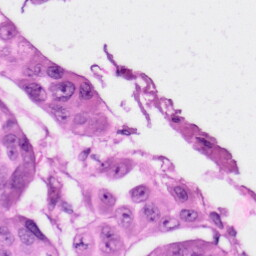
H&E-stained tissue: Skin